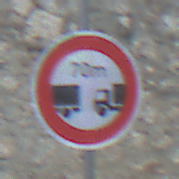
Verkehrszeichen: VerbotUnterschreitenMindestabstand
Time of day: MorningAfternoon
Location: Outdoor (Suburban)
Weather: PartlyCloudy
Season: NotSpecified
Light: Natural